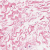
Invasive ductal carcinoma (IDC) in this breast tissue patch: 0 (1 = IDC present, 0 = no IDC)